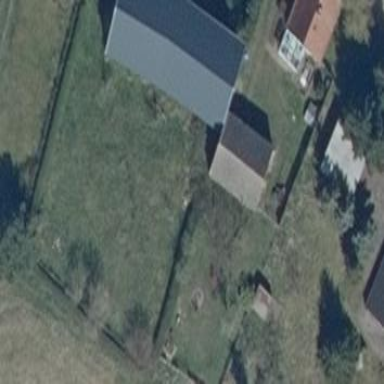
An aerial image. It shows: Simple and straightforward house.